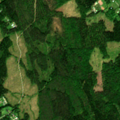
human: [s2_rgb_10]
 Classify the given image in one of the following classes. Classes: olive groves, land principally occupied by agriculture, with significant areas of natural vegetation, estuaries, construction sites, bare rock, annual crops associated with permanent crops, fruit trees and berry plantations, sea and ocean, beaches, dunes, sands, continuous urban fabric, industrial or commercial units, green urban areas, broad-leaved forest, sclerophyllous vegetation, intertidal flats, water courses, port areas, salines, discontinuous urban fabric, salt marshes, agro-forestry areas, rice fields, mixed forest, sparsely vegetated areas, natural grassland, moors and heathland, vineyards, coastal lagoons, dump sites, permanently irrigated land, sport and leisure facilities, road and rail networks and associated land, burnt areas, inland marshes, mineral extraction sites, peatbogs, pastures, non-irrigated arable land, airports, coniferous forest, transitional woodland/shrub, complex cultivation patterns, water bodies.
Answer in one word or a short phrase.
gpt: coniferous forest, mixed forest, transitional woodland/shrub